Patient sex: M
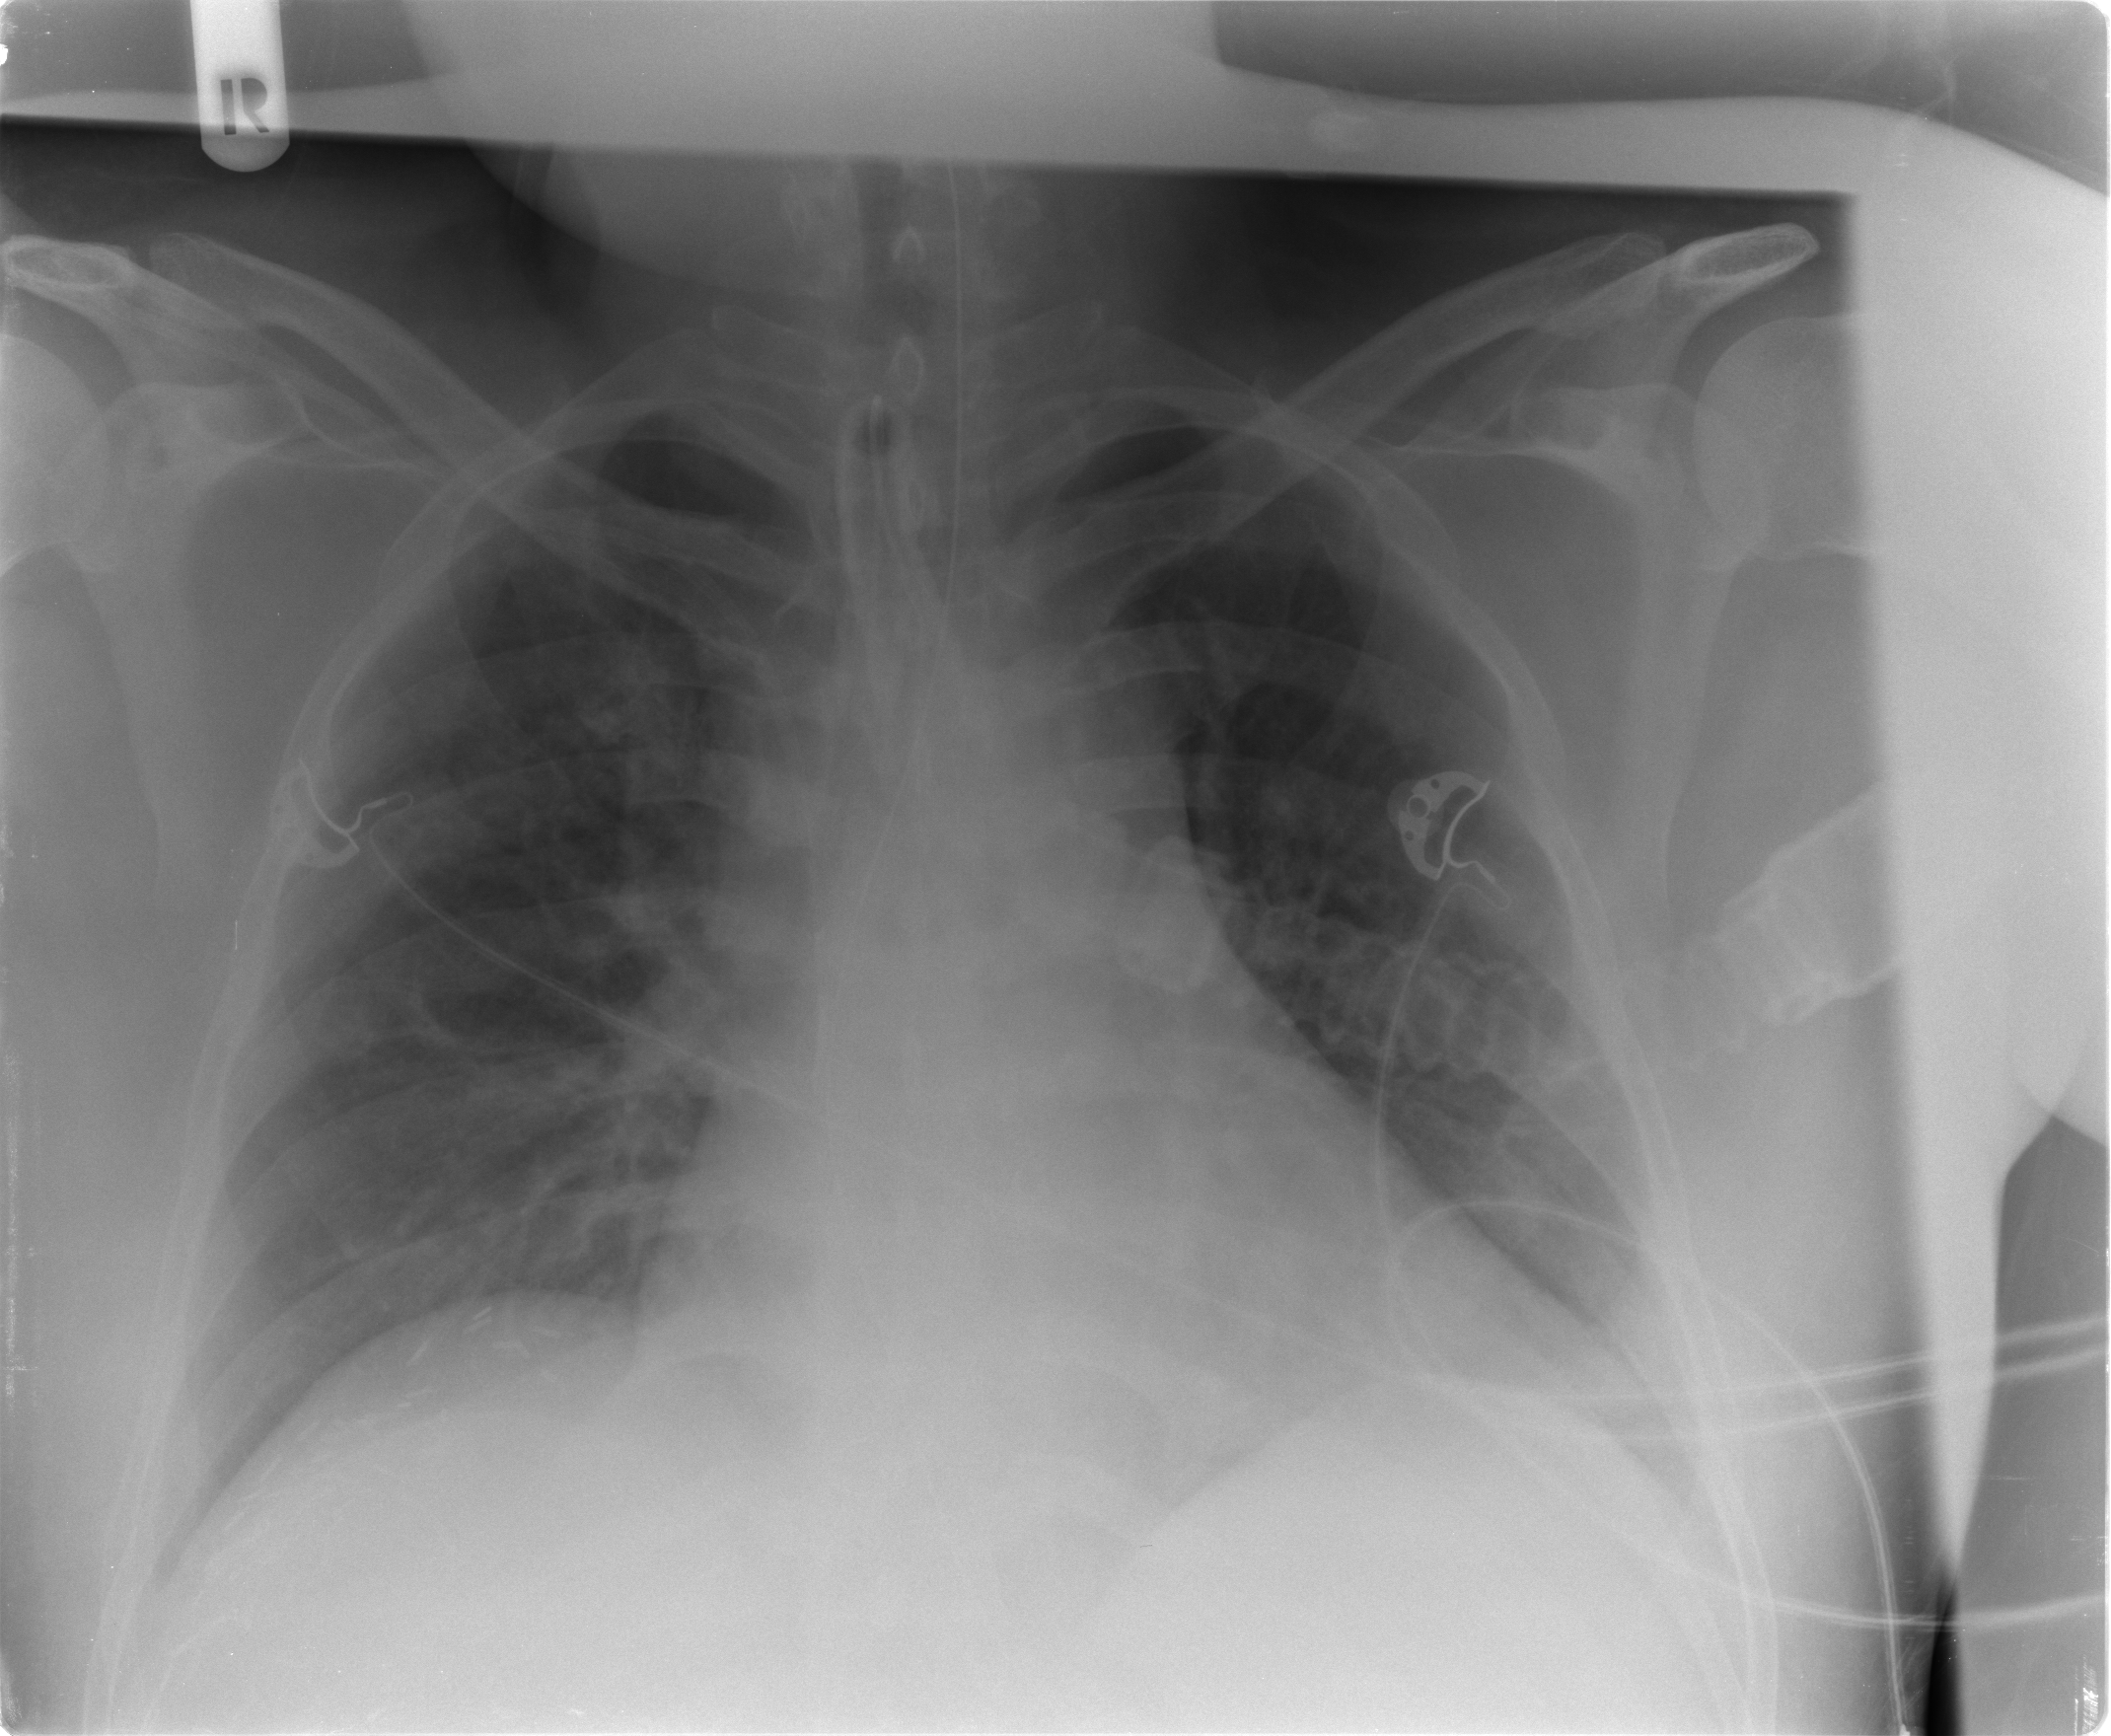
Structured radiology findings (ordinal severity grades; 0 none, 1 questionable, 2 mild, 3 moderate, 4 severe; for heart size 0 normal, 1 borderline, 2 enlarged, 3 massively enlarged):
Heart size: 2
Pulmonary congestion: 2
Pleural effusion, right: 0
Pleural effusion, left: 1
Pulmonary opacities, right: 0
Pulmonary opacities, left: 0
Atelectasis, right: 2
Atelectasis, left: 2